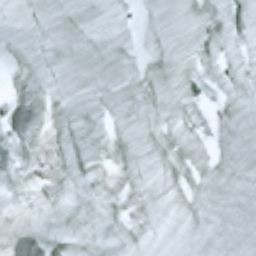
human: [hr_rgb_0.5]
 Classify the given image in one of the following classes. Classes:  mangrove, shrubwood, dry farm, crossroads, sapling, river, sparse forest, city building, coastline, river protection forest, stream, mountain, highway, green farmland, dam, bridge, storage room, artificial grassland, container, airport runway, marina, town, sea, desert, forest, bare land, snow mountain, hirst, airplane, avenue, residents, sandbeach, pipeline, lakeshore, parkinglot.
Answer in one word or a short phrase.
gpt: snow mountain